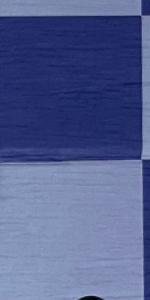
Label: Empty